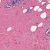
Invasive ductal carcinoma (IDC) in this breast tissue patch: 0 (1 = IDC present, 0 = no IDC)